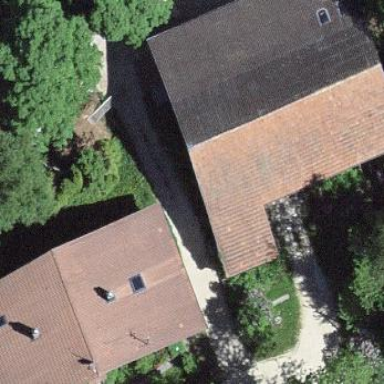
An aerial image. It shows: Barn.